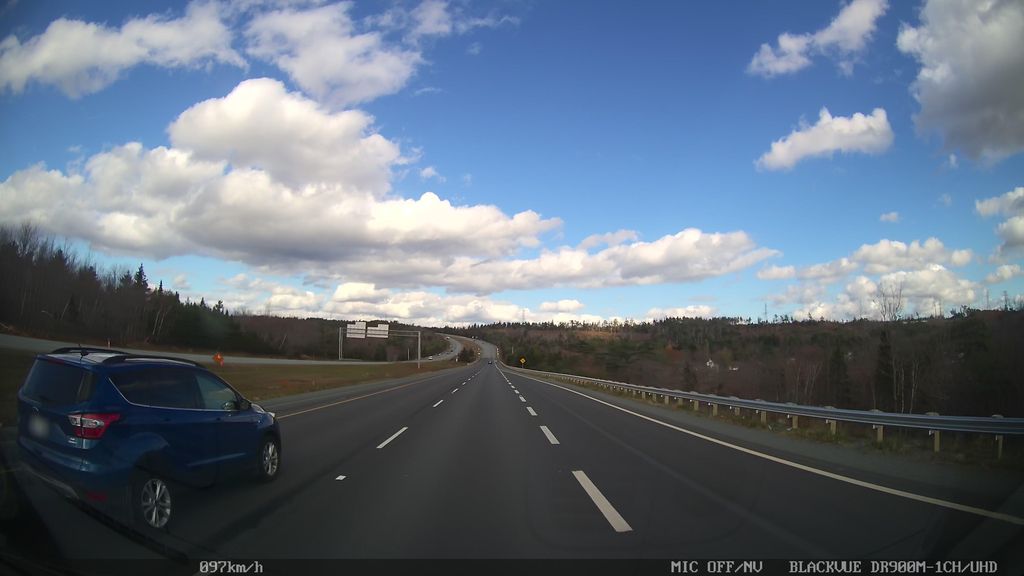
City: halifax